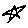
Label: star